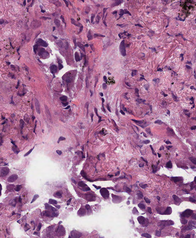
Tumor epithelial tissue: yes
Tumor-associated stroma tissue: yes
Normal tissue: no